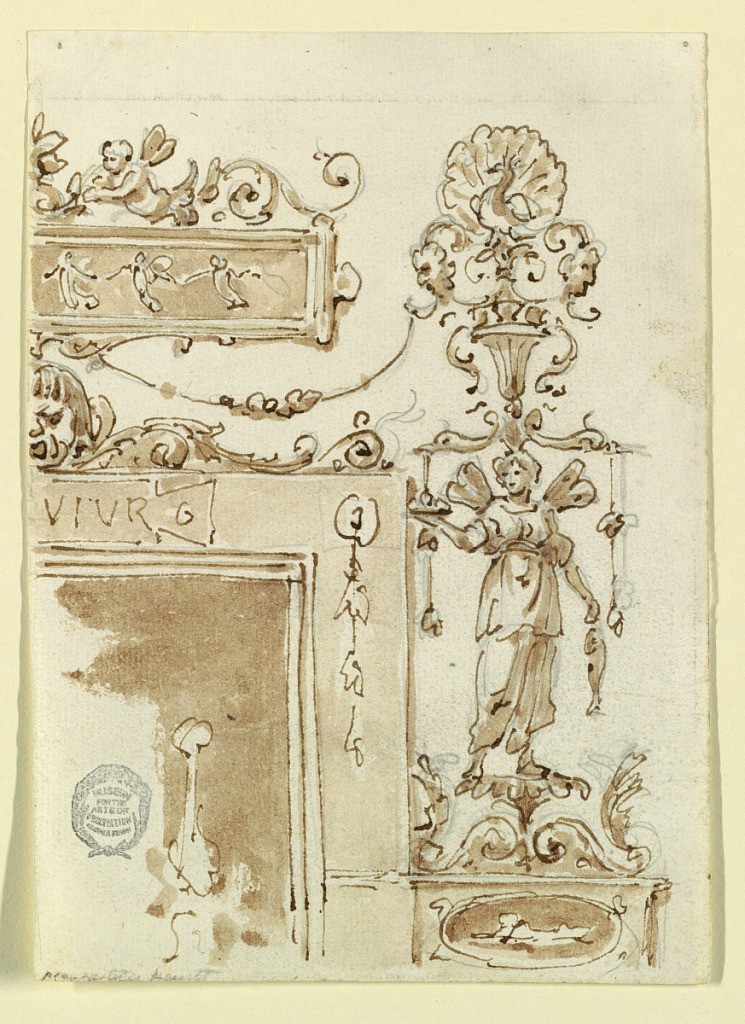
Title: Project for a Chimneypiece
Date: late 18th century
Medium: Graphite, pen and ink, brush and sepia on paper
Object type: Drawing
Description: The right half of a chimneypiece. In the frieze are dancing figures. Above the entablature is a rinceau with a singed putto. Beside is a winged figure and candelabrum motif with a vase and peacock.